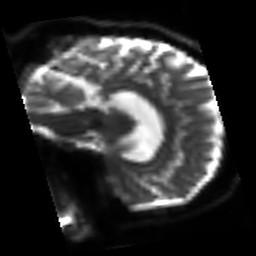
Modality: sbref
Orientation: sagittal
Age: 31
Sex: female
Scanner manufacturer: siemens
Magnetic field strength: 3 T
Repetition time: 3.2 s
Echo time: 0.081 s